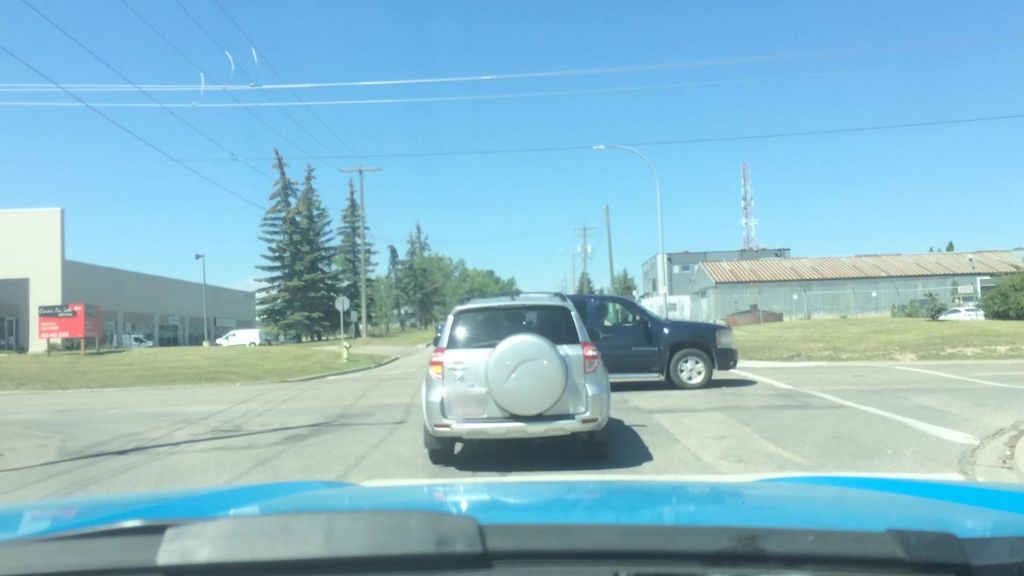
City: calgary